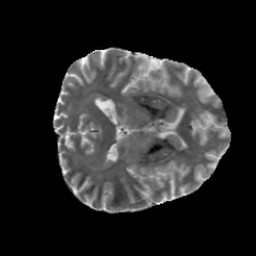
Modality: MD
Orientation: axial
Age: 30
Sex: male
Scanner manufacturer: siemens
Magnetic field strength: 6.98 T
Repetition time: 7.776 s
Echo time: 0.076 s